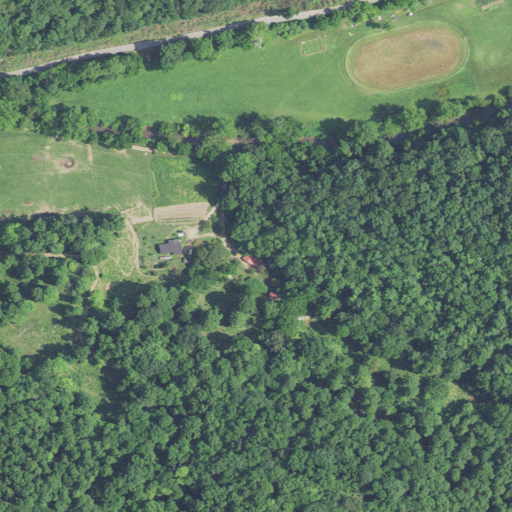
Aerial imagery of valley in West Virginia named Orchard Hollow containing deciduous forest, pasture, low intensity development, shrub, open development, mixed forest, medium intensity development, and evergreen forest